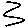
Label: zigzag